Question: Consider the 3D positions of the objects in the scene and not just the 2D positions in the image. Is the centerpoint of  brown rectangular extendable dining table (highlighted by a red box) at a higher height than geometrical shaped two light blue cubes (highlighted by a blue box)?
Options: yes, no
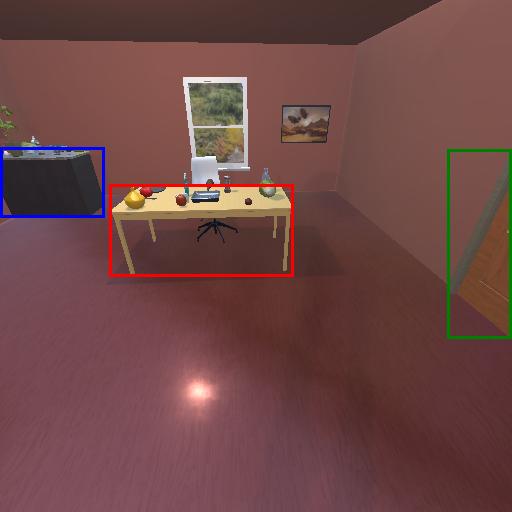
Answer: yes